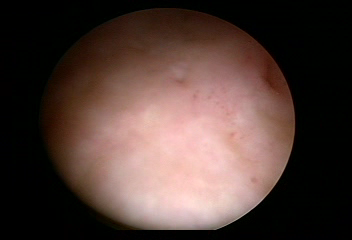
Modality: WLC
Class: Normal mucosa
Bladder cancer association: No